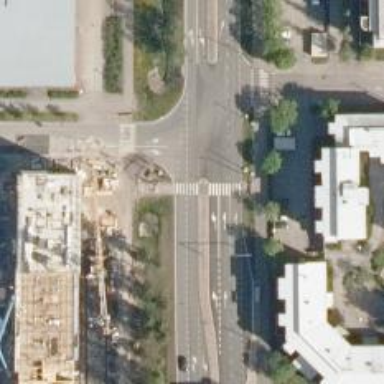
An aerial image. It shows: Asphalt cycleway.